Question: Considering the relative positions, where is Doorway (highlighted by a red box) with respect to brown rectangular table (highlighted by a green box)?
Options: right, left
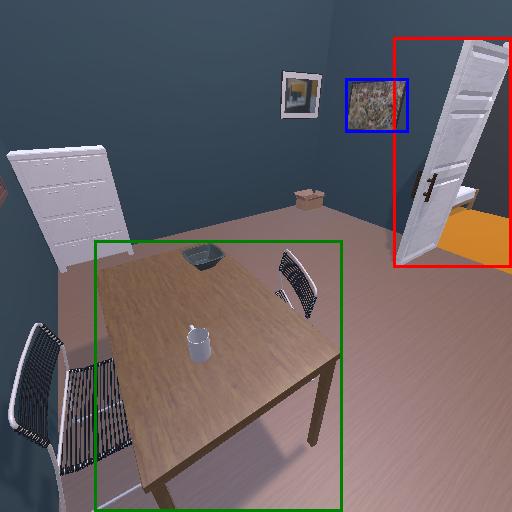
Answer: right